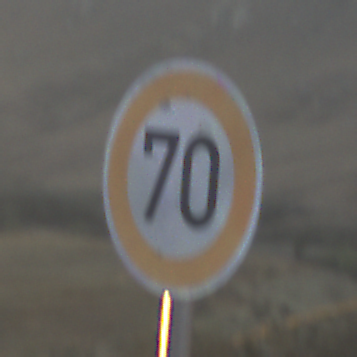
Verkehrszeichen: Geschwindigkeit70
Umgebung: Outdoor, Nature
Tageszeit: SunriseSunset
Wetter: Clear
Licht: Natural
Jahreszeit: NotSpecified
Kontrast: HighContrast